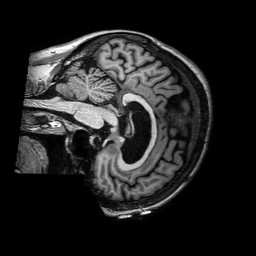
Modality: T1w
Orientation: sagittal
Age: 72
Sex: female
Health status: ill
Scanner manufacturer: philips
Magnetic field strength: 3 T
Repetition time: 0.006699 s
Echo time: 0.003005 s